Aerial crown-view tile of a tropical tree (Barro Colorado Island, Panama), acquired 20241216:
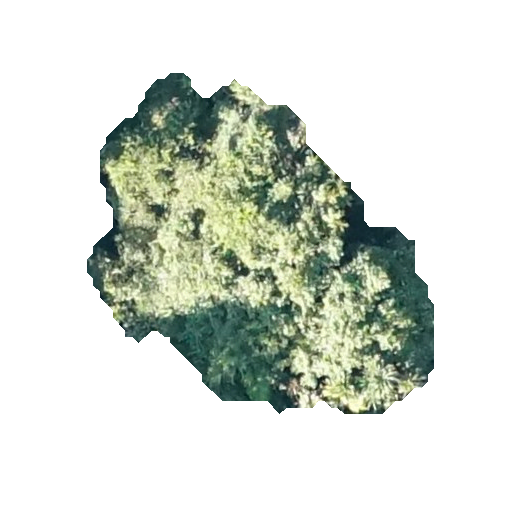
Species: Protium tenuifolium
GBIF accepted scientific name: Protium tenuifolium
Crown area: 114.448 m²